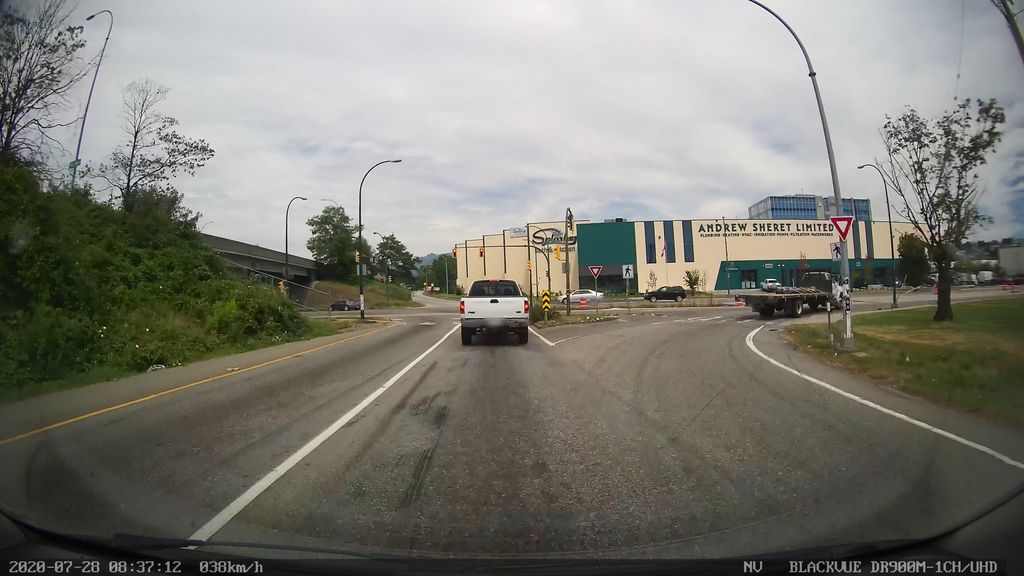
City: vancouver